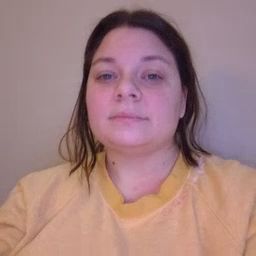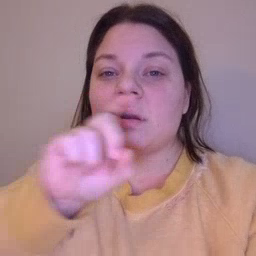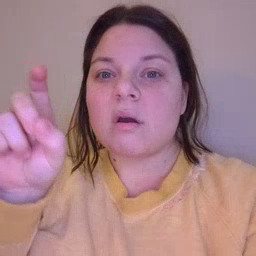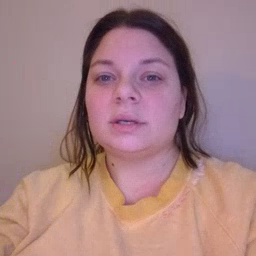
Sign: closet